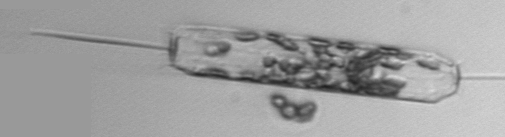
Label: Ditylum_brightwellii